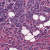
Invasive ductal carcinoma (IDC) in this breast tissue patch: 1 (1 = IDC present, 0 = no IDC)